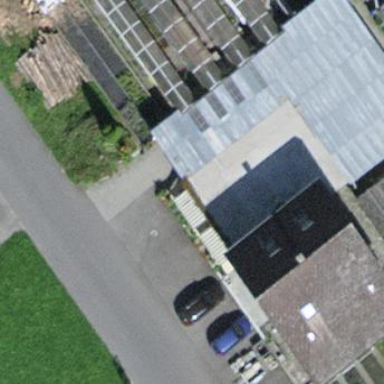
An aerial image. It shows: View of roof of building.